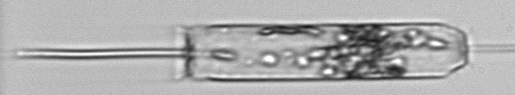
Label: Ditylum_brightwellii